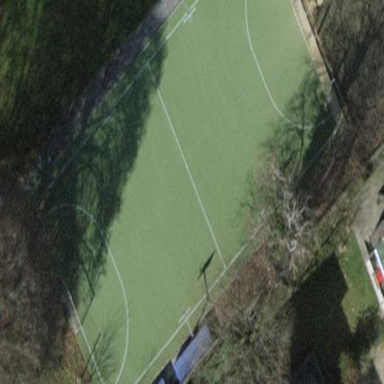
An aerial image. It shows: Soccer pitch for outdoor sports and leisure activities.